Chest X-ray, AP view. Patient: 55 years old, sex M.
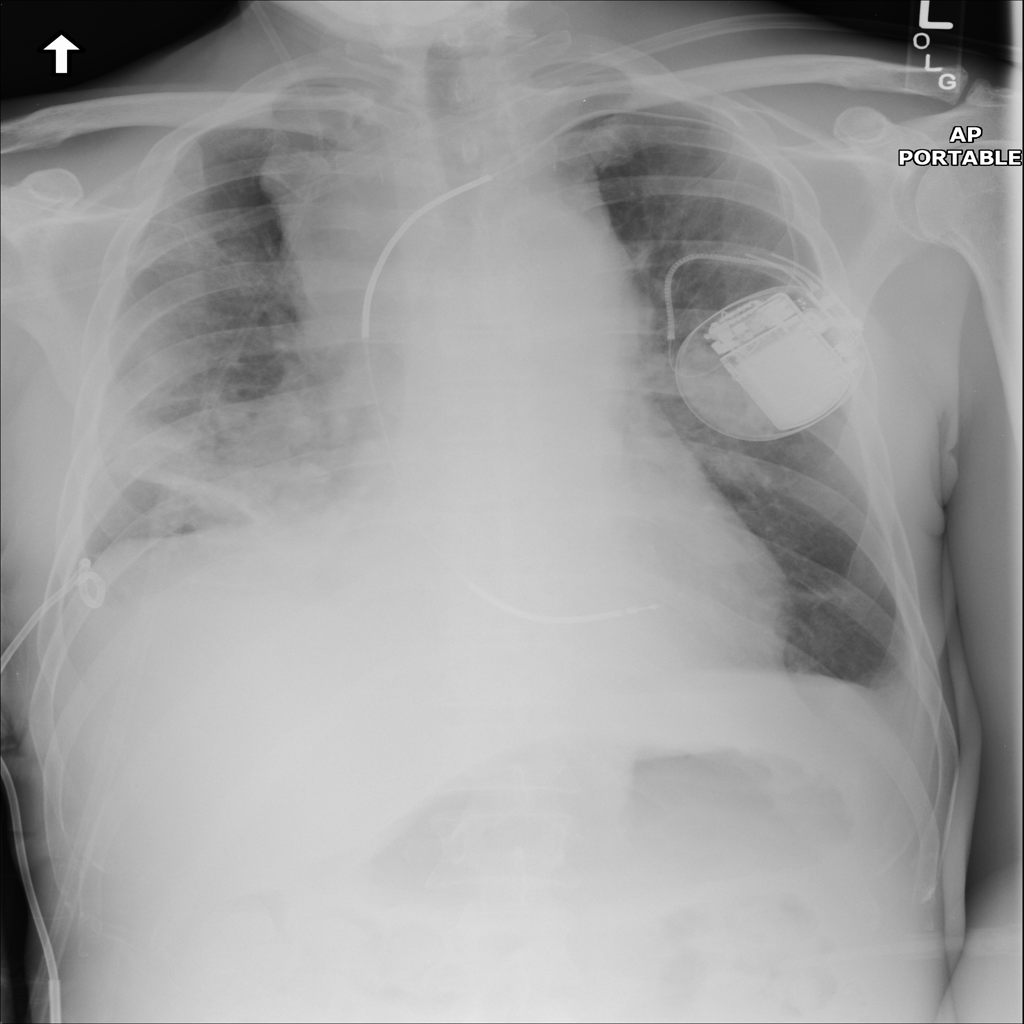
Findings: Atelectasis, Cardiomegaly